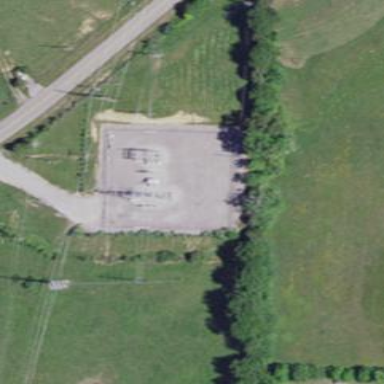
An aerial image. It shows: Power substation.